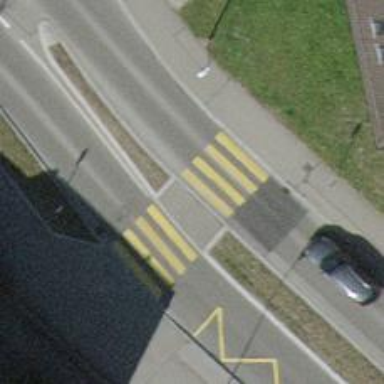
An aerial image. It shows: Kerb serving as barrier.